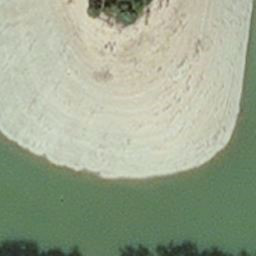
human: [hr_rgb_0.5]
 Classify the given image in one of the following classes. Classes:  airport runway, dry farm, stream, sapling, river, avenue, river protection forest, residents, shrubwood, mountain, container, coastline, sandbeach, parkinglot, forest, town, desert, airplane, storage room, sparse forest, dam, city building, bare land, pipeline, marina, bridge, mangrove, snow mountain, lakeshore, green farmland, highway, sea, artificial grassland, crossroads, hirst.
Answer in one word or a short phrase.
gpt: hirst